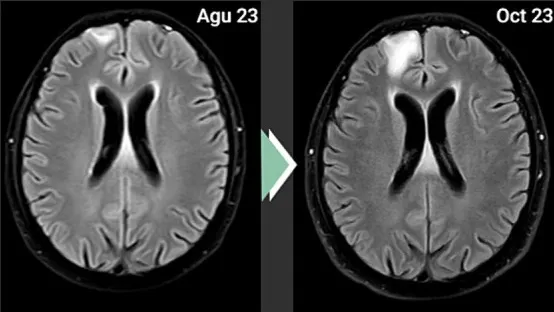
Cranial MRI showing progression.
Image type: radiology (mri)